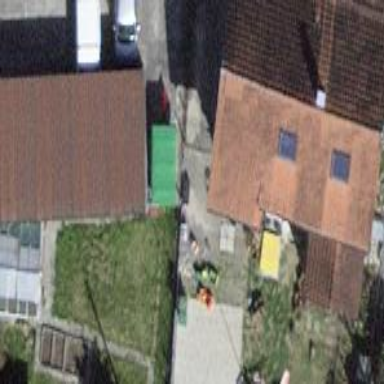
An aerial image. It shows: Building with tiled roof.